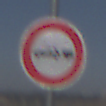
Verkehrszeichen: VerbotPersonenkraftwagenMitAnhaenger
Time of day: Midday
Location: Outdoor (Nature)
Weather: PartlyCloudy
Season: NotSpecified
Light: Natural